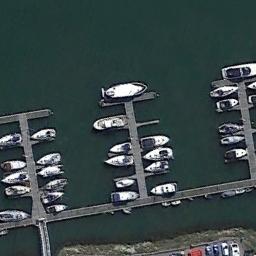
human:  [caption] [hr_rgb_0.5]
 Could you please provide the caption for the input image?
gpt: The ship stopped in good order at the harbor .

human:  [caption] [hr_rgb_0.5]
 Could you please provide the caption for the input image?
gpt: There are many ships in the harbor .

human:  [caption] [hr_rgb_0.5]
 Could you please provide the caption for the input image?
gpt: There are some boats moored on the sea side of the harbor, Leaving room .

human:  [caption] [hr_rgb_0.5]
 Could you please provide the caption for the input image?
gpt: The harbor has some neatly docked boats and the color of the waters is green .

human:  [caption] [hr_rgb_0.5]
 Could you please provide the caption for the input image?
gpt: There are some ships at the harbor .